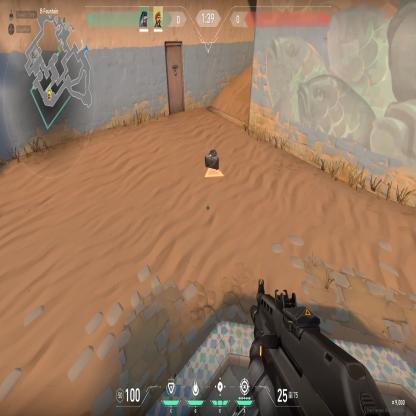
Label: dropped spike